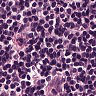
Metastatic tissue present: no